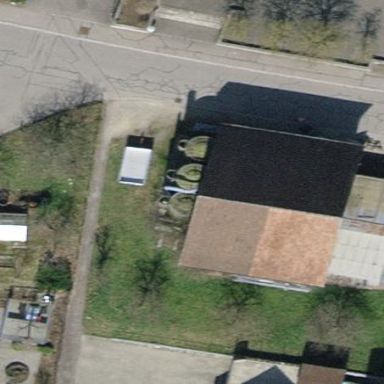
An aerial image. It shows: Gabled roof on farm auxiliary building.